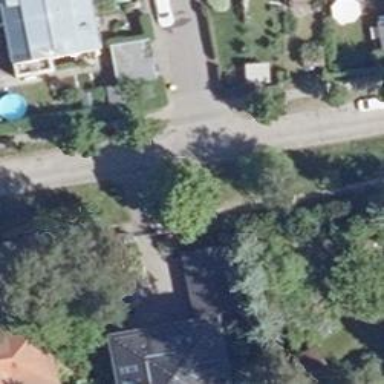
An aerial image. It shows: Residential road.